Interaction volume radius: 5 \u00c5
Interaction volume height: 15 \u00c5
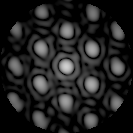
Disorder parameter: 0.1998